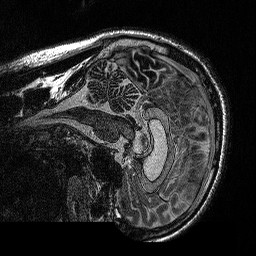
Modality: MP2RAGE
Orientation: sagittal
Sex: male
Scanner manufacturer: siemens
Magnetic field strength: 3 T
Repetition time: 5 s
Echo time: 0.00292 s